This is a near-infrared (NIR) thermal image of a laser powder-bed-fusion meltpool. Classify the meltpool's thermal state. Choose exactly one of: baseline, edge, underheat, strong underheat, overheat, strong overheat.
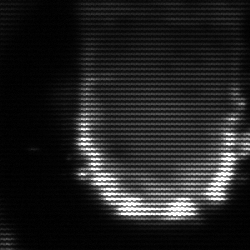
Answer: baseline